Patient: sex F, age 56
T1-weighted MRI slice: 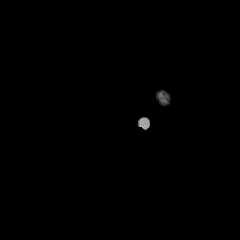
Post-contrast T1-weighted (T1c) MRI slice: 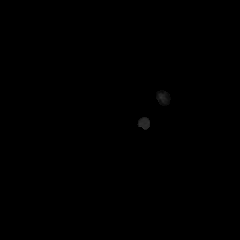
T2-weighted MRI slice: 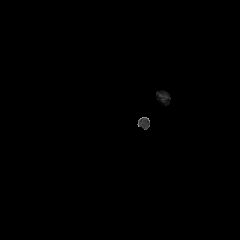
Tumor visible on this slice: no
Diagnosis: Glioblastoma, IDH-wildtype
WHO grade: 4